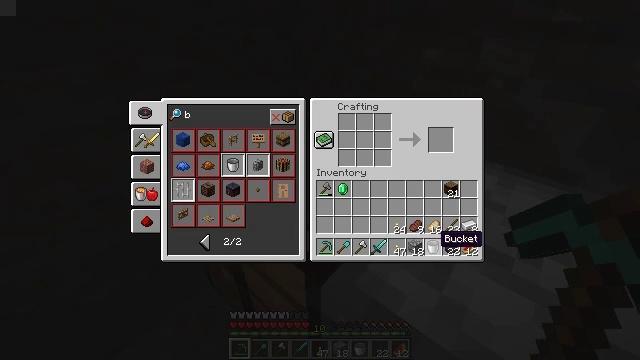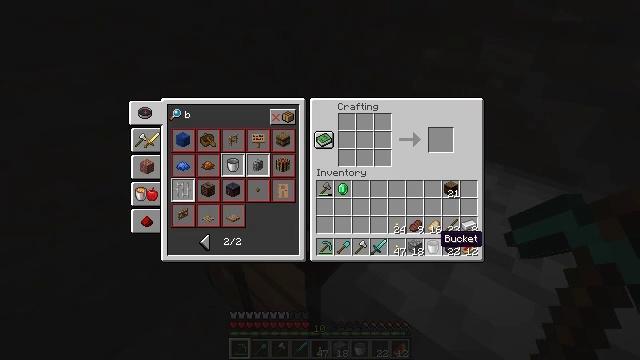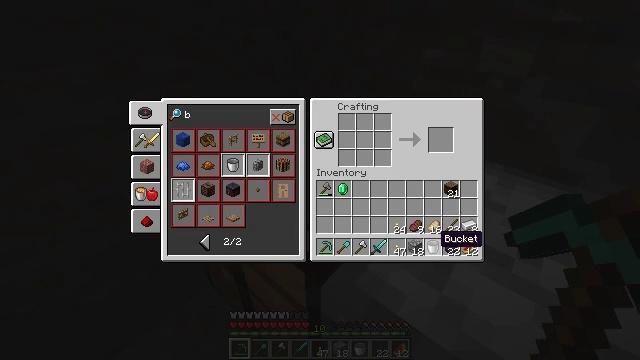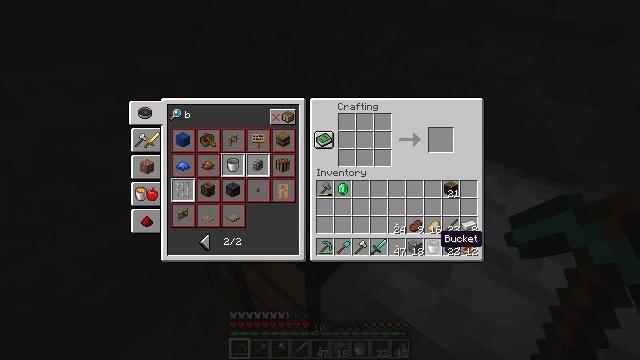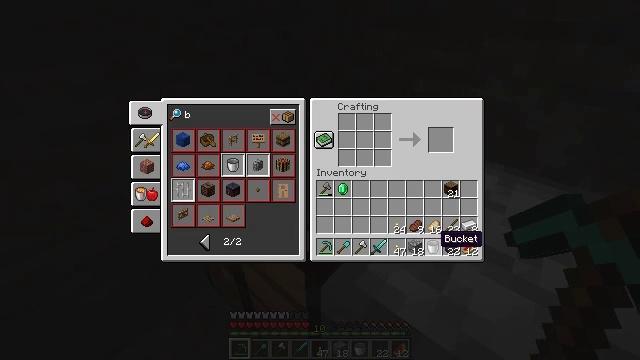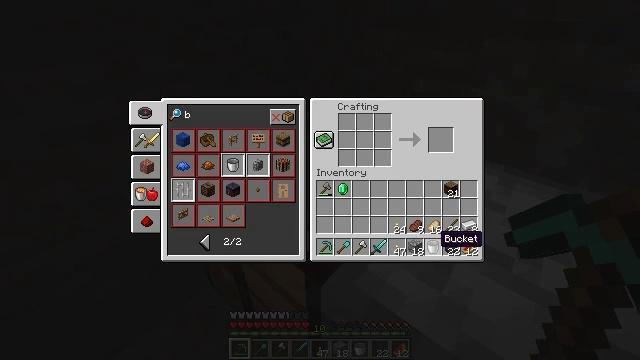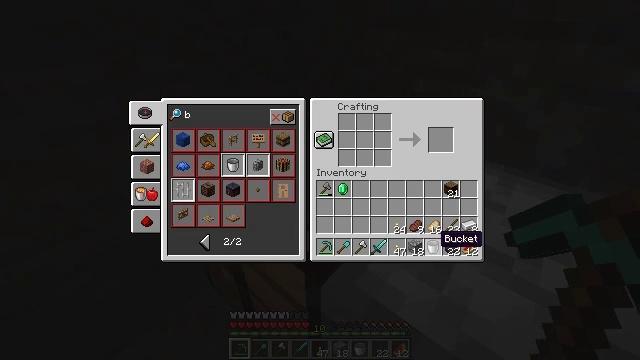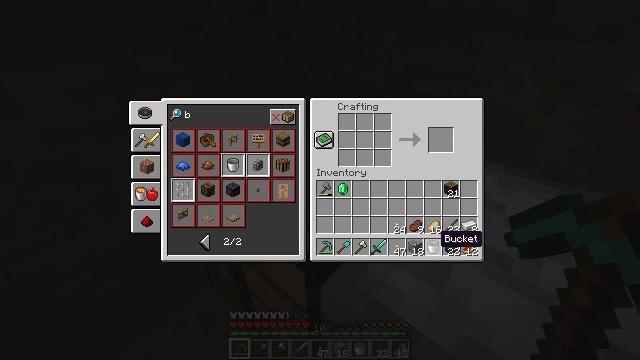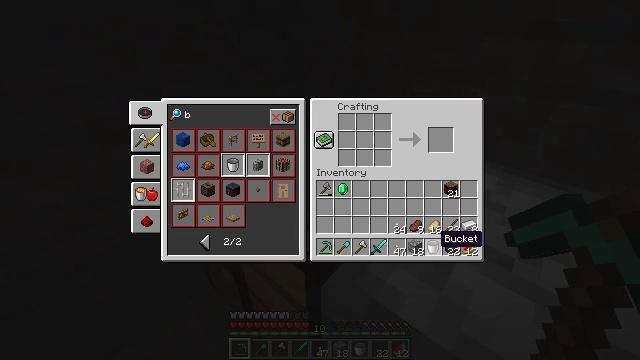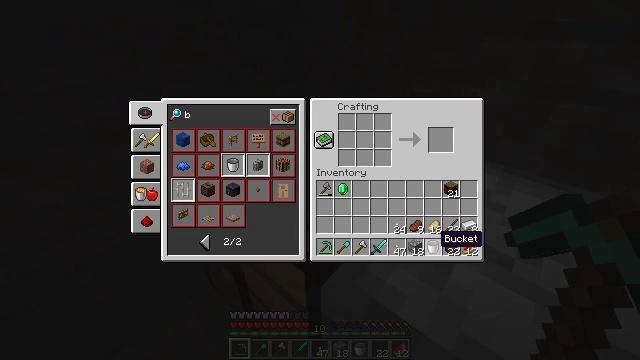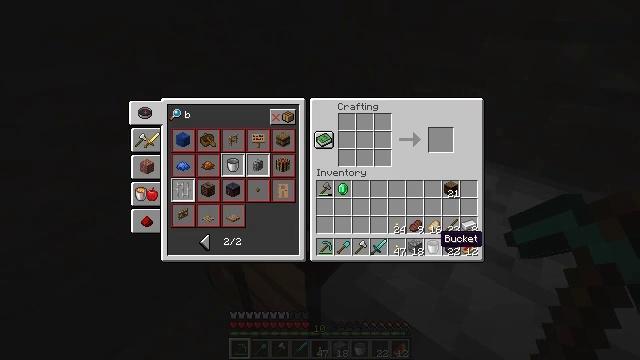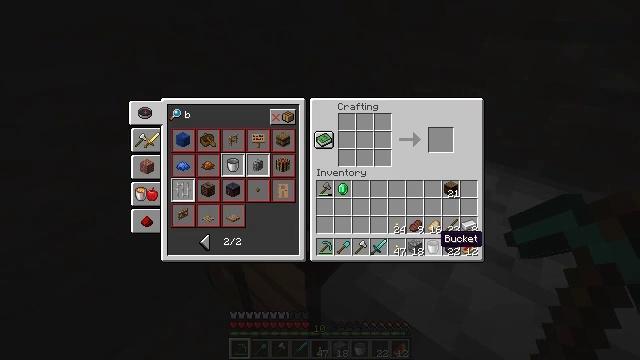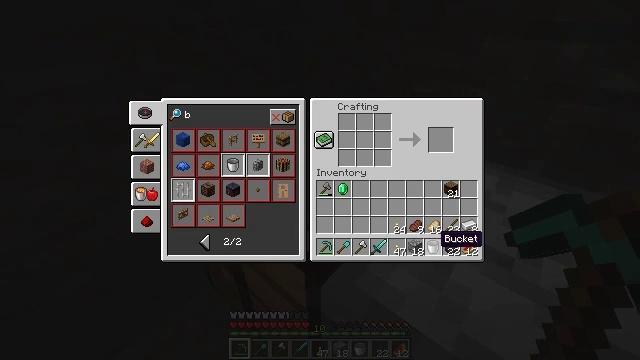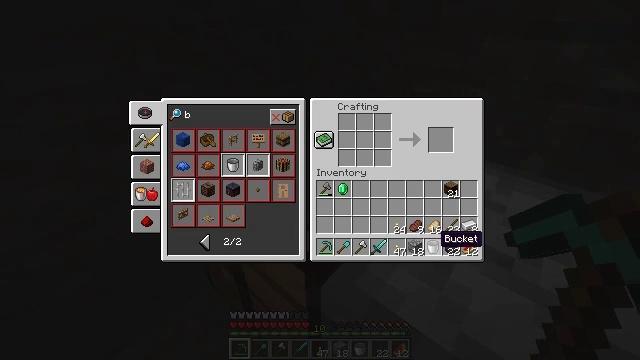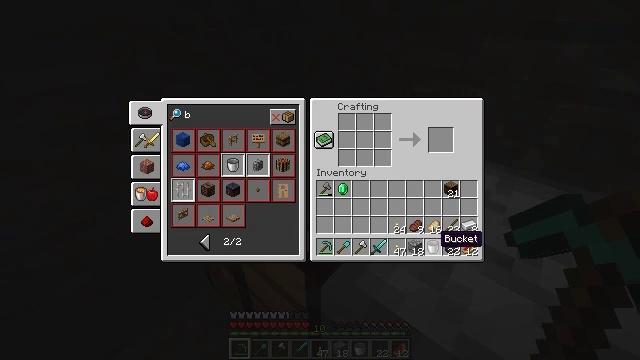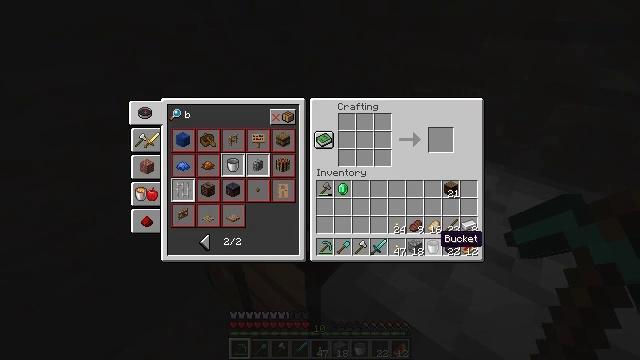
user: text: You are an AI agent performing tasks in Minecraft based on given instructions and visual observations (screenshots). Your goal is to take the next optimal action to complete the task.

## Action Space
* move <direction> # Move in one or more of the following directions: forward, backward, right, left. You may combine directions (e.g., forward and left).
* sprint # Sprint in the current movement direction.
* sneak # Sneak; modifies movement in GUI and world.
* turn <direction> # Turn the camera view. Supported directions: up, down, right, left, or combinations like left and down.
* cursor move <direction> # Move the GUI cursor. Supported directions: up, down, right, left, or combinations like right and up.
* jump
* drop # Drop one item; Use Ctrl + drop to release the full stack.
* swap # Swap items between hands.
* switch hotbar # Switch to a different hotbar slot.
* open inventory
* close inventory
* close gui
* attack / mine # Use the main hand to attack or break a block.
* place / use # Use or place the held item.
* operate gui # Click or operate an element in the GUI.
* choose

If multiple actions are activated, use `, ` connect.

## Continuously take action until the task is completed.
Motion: motion action
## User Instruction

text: Drop an emerald.
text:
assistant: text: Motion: no_op
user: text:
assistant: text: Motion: no_op
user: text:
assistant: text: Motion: no_op
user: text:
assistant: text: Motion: no_op
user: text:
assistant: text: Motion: no_op
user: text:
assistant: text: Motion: no_op
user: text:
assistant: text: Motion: no_op
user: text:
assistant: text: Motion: no_op
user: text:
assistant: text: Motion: no_op
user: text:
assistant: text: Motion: no_op
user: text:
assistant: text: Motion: no_op
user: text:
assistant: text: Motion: no_op
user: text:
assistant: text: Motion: no_op
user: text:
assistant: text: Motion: no_op
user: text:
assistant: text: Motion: no_op
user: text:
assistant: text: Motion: no_op
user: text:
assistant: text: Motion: no_op
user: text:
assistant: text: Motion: no_op
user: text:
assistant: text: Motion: no_op
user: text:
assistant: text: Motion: no_op
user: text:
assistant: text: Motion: no_op
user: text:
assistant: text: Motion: no_op
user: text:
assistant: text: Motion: no_op
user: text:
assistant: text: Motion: no_op
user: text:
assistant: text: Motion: no_op
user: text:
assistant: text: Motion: no_op
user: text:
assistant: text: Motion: no_op
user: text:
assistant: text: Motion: no_op
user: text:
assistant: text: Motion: no_op
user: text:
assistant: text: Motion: no_op